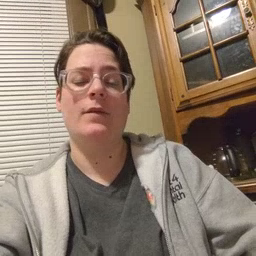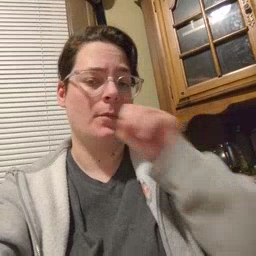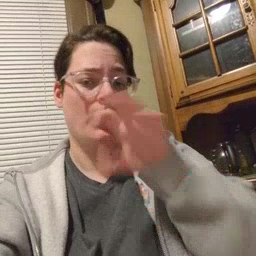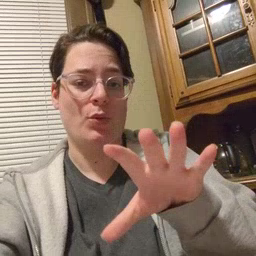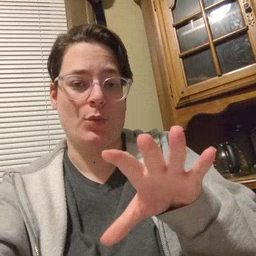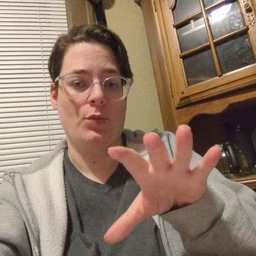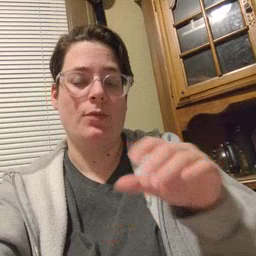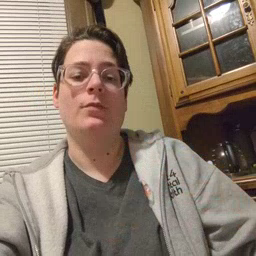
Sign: blow